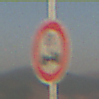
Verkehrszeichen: TatsaechlicheAchslast
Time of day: SunriseSunset
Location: Outdoor (Nature)
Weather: Clear
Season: NotSpecified
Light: Natural